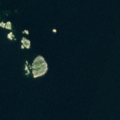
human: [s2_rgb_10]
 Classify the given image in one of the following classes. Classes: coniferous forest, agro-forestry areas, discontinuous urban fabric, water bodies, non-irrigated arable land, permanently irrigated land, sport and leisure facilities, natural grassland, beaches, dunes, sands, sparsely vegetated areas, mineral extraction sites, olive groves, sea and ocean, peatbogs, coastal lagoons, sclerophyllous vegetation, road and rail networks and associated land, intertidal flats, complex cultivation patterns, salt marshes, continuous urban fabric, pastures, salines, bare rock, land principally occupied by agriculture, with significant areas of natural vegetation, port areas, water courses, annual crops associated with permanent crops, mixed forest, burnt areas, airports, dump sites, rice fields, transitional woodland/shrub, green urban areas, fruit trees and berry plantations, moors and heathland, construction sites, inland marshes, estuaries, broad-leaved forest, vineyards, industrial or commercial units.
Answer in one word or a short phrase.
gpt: sea and ocean